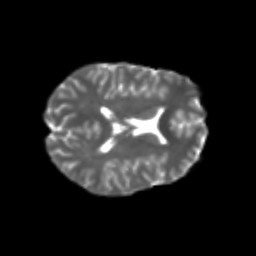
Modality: T2w
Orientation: axial
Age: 24
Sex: female
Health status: healthy
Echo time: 0.074 s